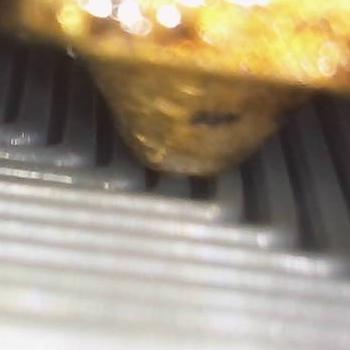
Flow rate: 69%